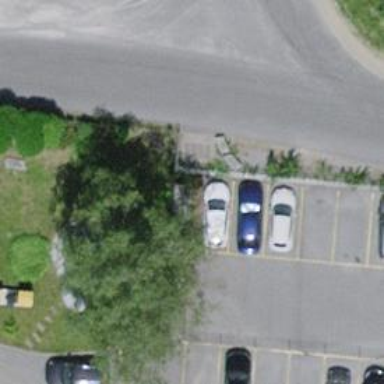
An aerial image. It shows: Retaining wall.